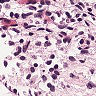
Metastatic tissue present: no